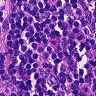
Metastatic tissue present: no